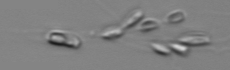
Label: Dinobryon